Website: bh-photo
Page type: delivery-shipping
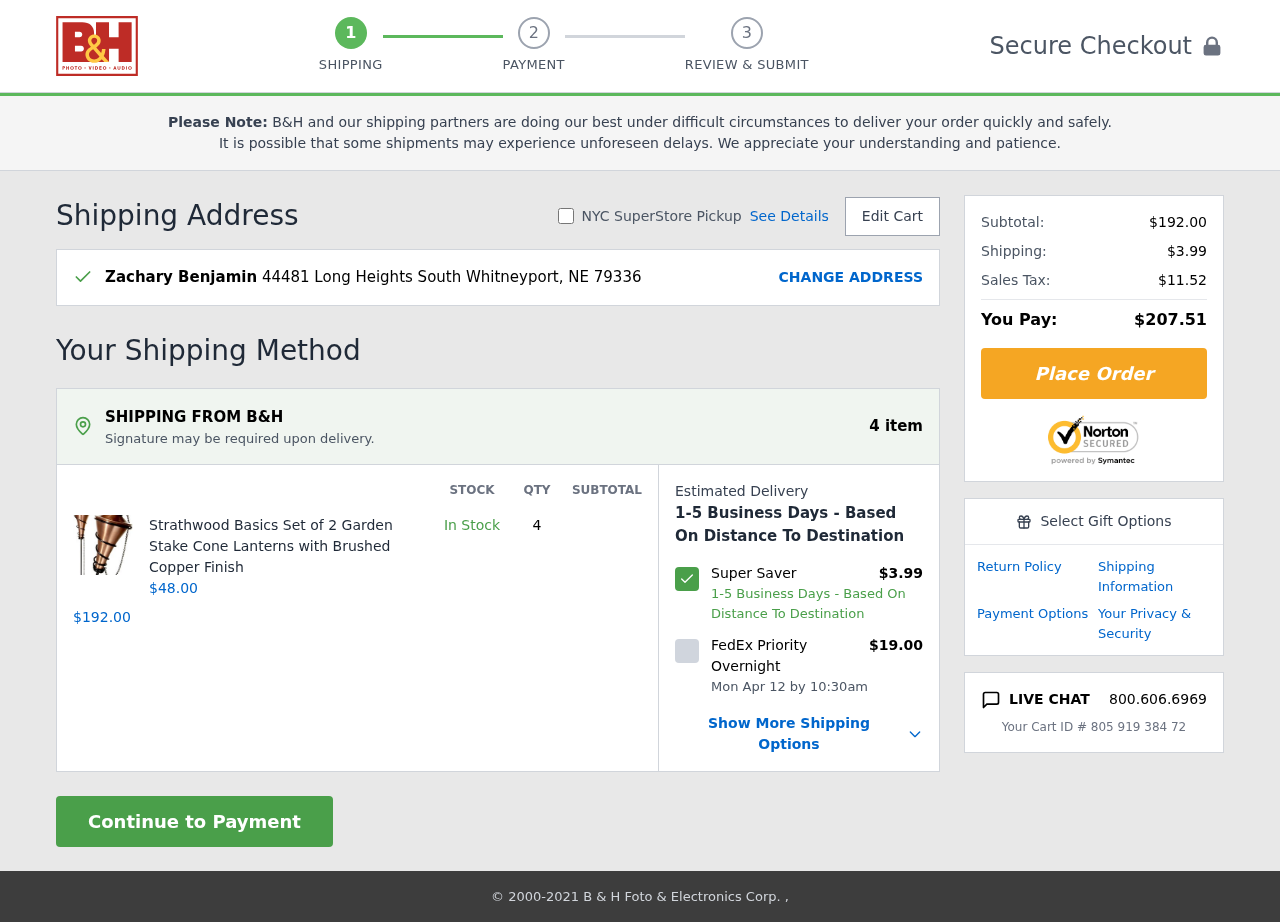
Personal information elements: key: PII_FULLNAME
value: Zachary Benjamin
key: PII_STREET
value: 44481 Long Heights
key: PII_CITY_STATE_ZIP
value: South Whitneyport, NE 79336
Product elements: key: PRODUCT1_NAME
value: Strathwood Basics Set of 2 Garden Stake Cone Lanterns with Brushed Copper Finish
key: PRODUCT1_PRICE
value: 48
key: PRODUCT1_QUANTITY
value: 4
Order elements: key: ORDER_NUM_ITEMS
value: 4 item
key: ORDER_SUBTOTAL2
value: $192.00
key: ORDER_SHIPPING_COST
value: $3.99
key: ORDER_DELIVERY_DATE
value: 1-5 Business Days - Based On Distance To Destination
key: ORDER_SUBTOTAL
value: $192.00
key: ORDER_SHIPPING_COST2
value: $3.99
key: ORDER_TAX
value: $11.52
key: ORDER_TOTAL
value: $207.51
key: ORDER_CART_ID
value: Your Cart ID # 805 919 384 72